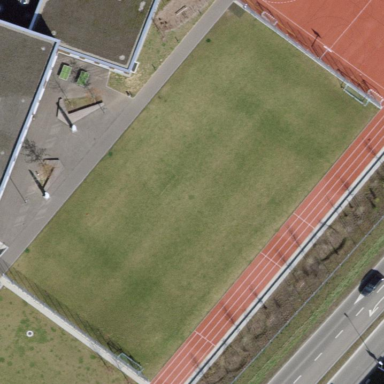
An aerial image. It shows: Soccer pitch with grass surface for leisure and sports.